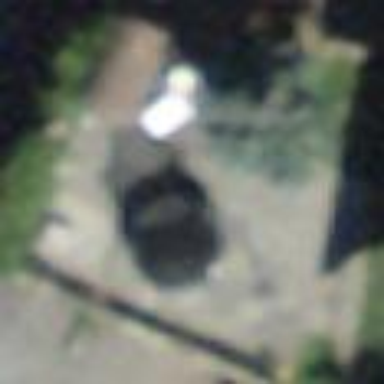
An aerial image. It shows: Shed.